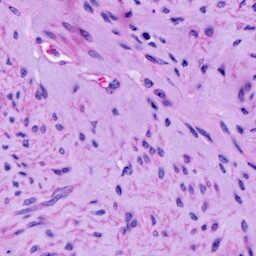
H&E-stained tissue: Cervix